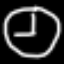
Label: clock